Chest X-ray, PA view. Patient: 27 years old, sex F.
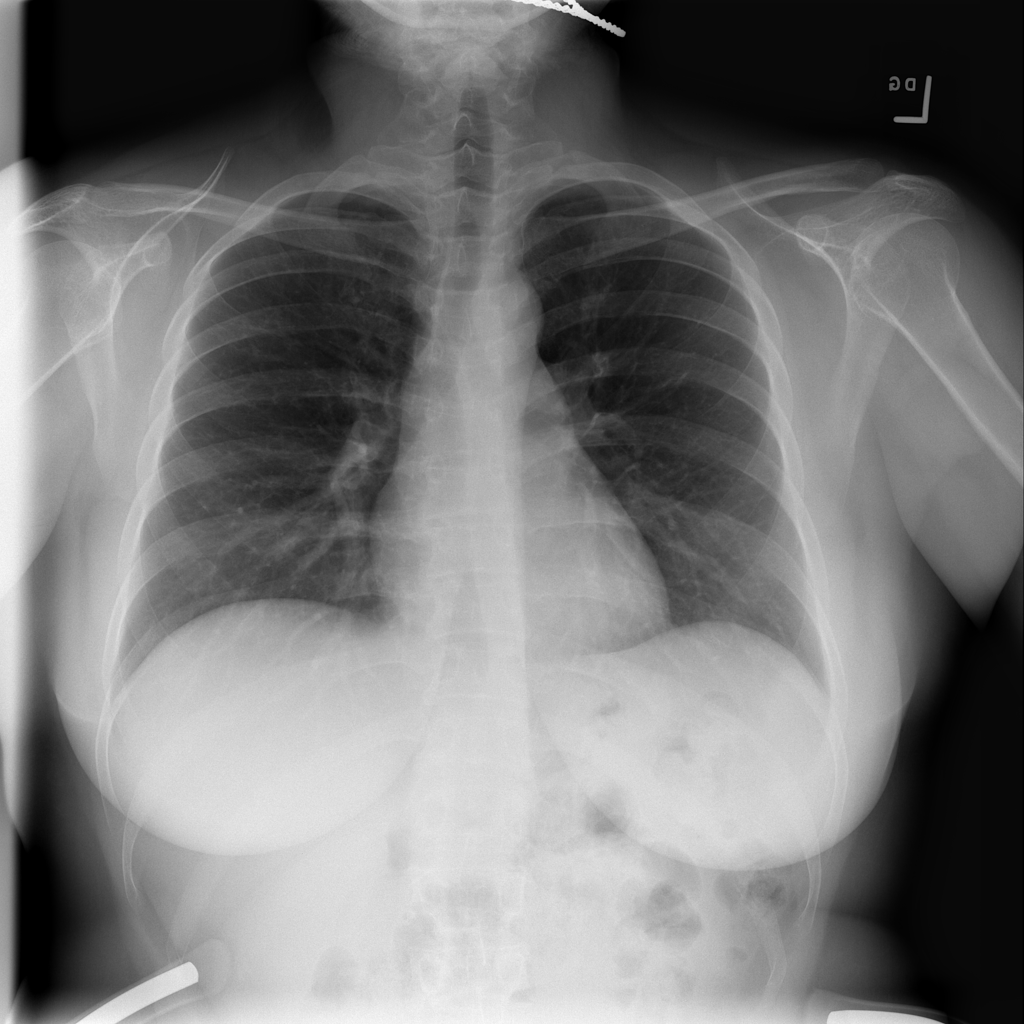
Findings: No Finding